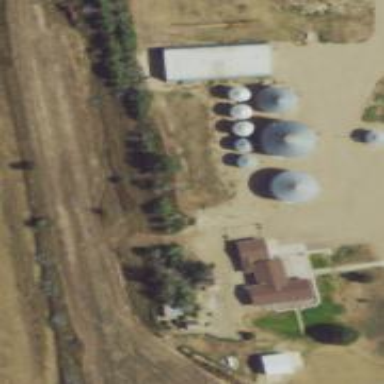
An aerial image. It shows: Silo.